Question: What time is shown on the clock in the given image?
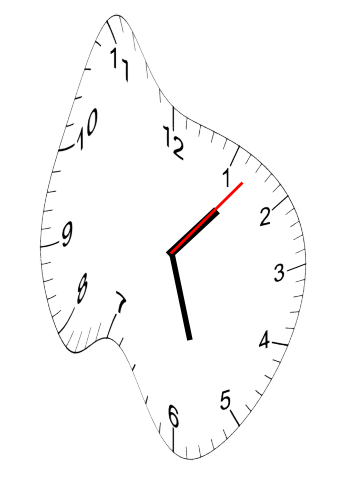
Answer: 01:27:07